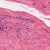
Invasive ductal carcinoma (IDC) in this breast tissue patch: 0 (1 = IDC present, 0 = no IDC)